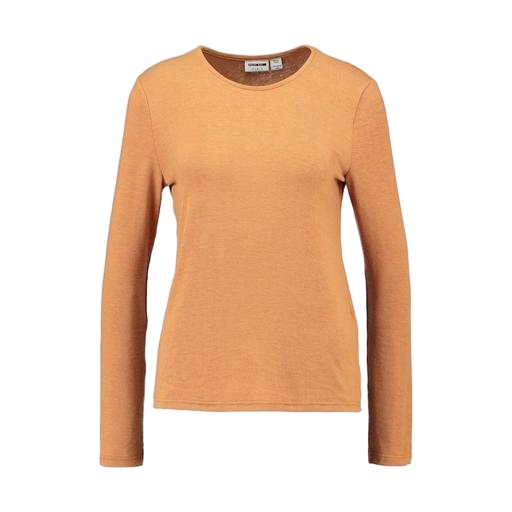
brown women's ribbed long sleeve jersey t-shirt, longsleeve t-shirt, long-sleeve t-shirt only macy, white background